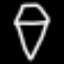
Label: diamond